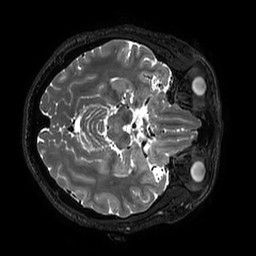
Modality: T2w
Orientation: axial
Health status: ill
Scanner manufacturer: philips
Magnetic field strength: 3 T
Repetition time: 2.5 s
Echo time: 0.331 s